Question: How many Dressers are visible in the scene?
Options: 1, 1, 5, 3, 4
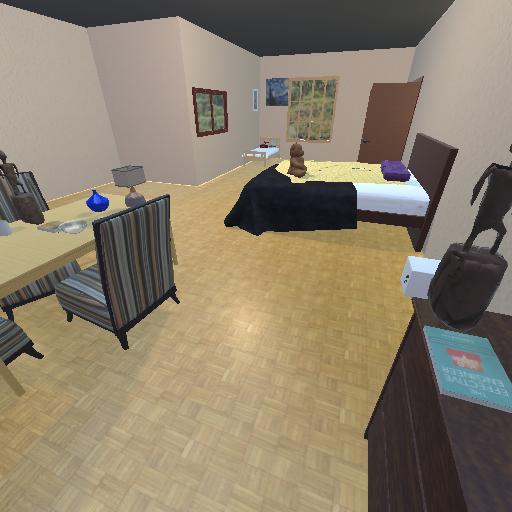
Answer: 1